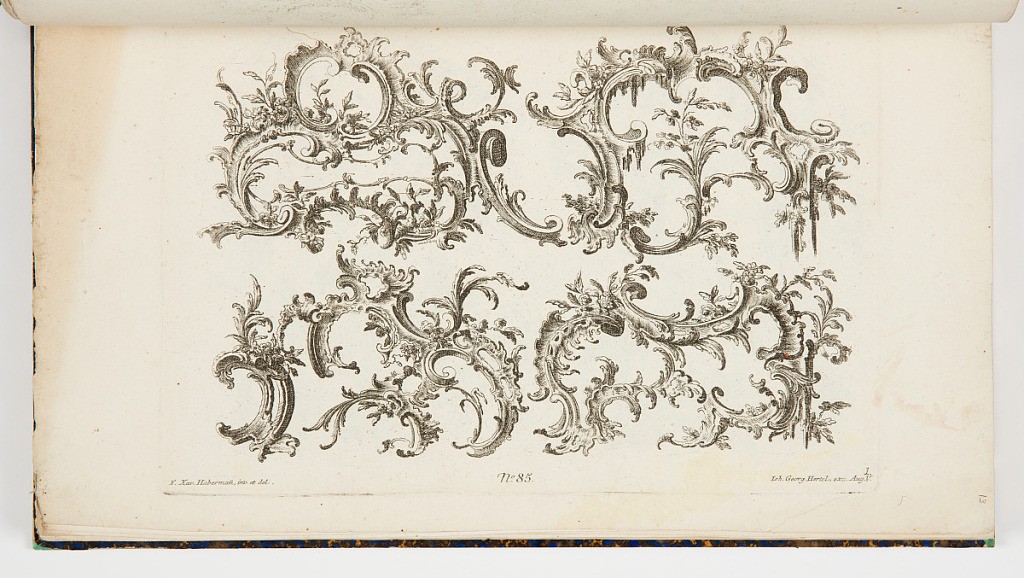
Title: Designs for Rocaille Motifs
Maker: Franz Xaver Habermann, German, 1721 – 1796
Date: mid- 18th century
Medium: Etching on off white laid paper
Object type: Print
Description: Four designs of rocaille motifs comprised of scrolls, rinceaux, batwings, and leaves. The plate is signed and numbered.